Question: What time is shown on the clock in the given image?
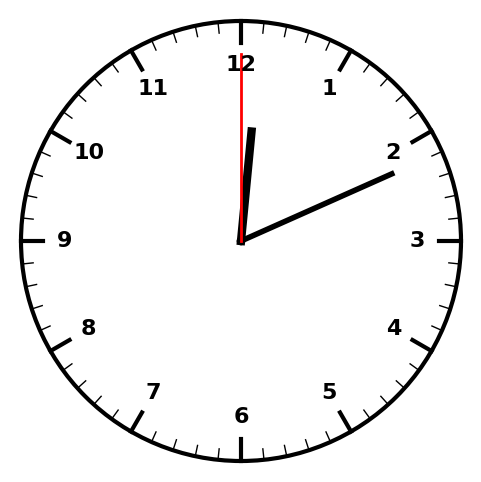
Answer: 12:11:00